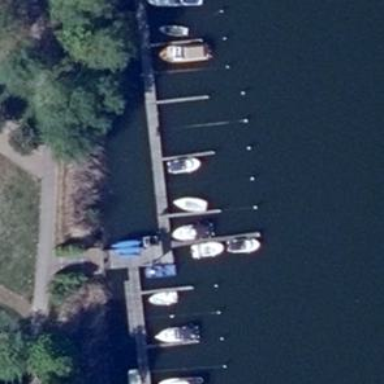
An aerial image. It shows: Man-made pier.